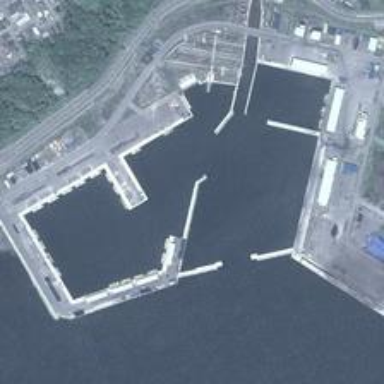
Several boats are in a large port near a curved road .